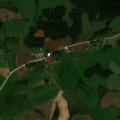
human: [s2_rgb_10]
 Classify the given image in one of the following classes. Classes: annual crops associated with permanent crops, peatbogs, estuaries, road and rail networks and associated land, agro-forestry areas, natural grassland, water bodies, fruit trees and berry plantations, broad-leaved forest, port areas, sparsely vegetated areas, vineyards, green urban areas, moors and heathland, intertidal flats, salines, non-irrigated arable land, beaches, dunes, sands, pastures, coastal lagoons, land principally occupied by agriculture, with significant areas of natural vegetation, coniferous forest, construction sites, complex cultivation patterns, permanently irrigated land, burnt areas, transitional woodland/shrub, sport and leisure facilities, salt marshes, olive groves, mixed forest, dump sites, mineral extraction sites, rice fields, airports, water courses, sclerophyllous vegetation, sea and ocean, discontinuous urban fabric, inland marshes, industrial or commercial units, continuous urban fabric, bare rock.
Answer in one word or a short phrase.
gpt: pastures, complex cultivation patterns, land principally occupied by agriculture, with significant areas of natural vegetation, mixed forest